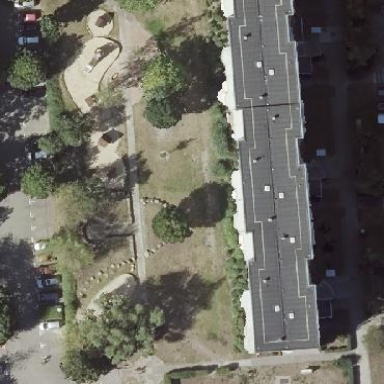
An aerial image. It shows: Playground area for leisure land.